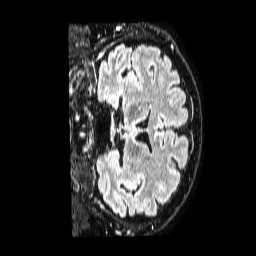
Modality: FLAIR
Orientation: coronal
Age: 43
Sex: male
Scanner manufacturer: philips
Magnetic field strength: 1.5 T
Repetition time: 4.8 s
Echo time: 0.3 s